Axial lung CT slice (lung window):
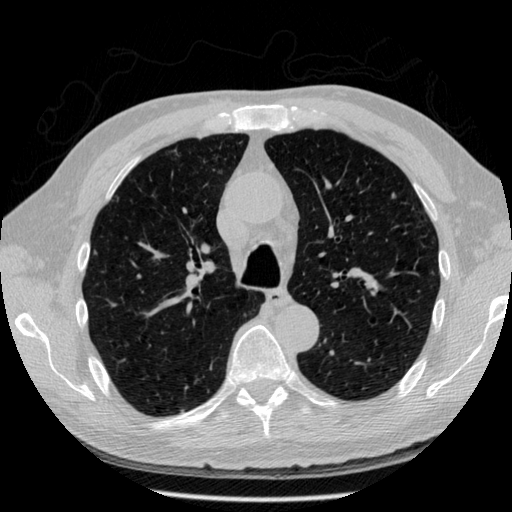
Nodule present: yes
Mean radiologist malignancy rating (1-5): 3